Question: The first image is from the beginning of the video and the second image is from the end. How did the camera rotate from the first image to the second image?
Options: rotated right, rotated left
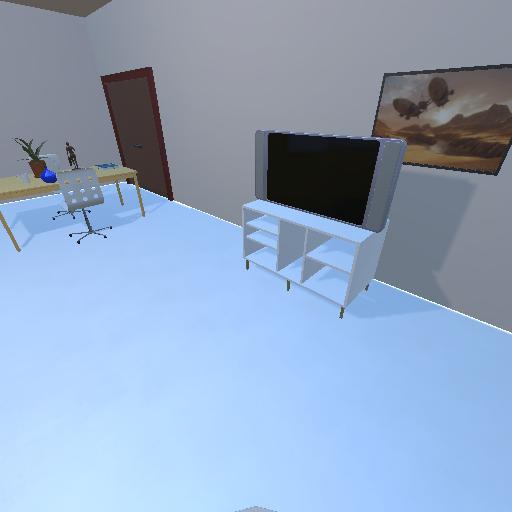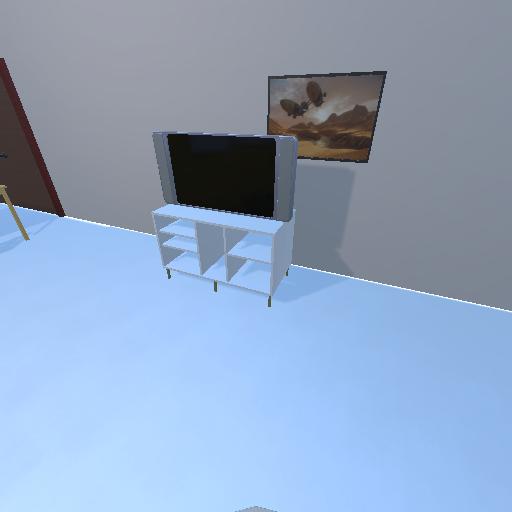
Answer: rotated right